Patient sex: M
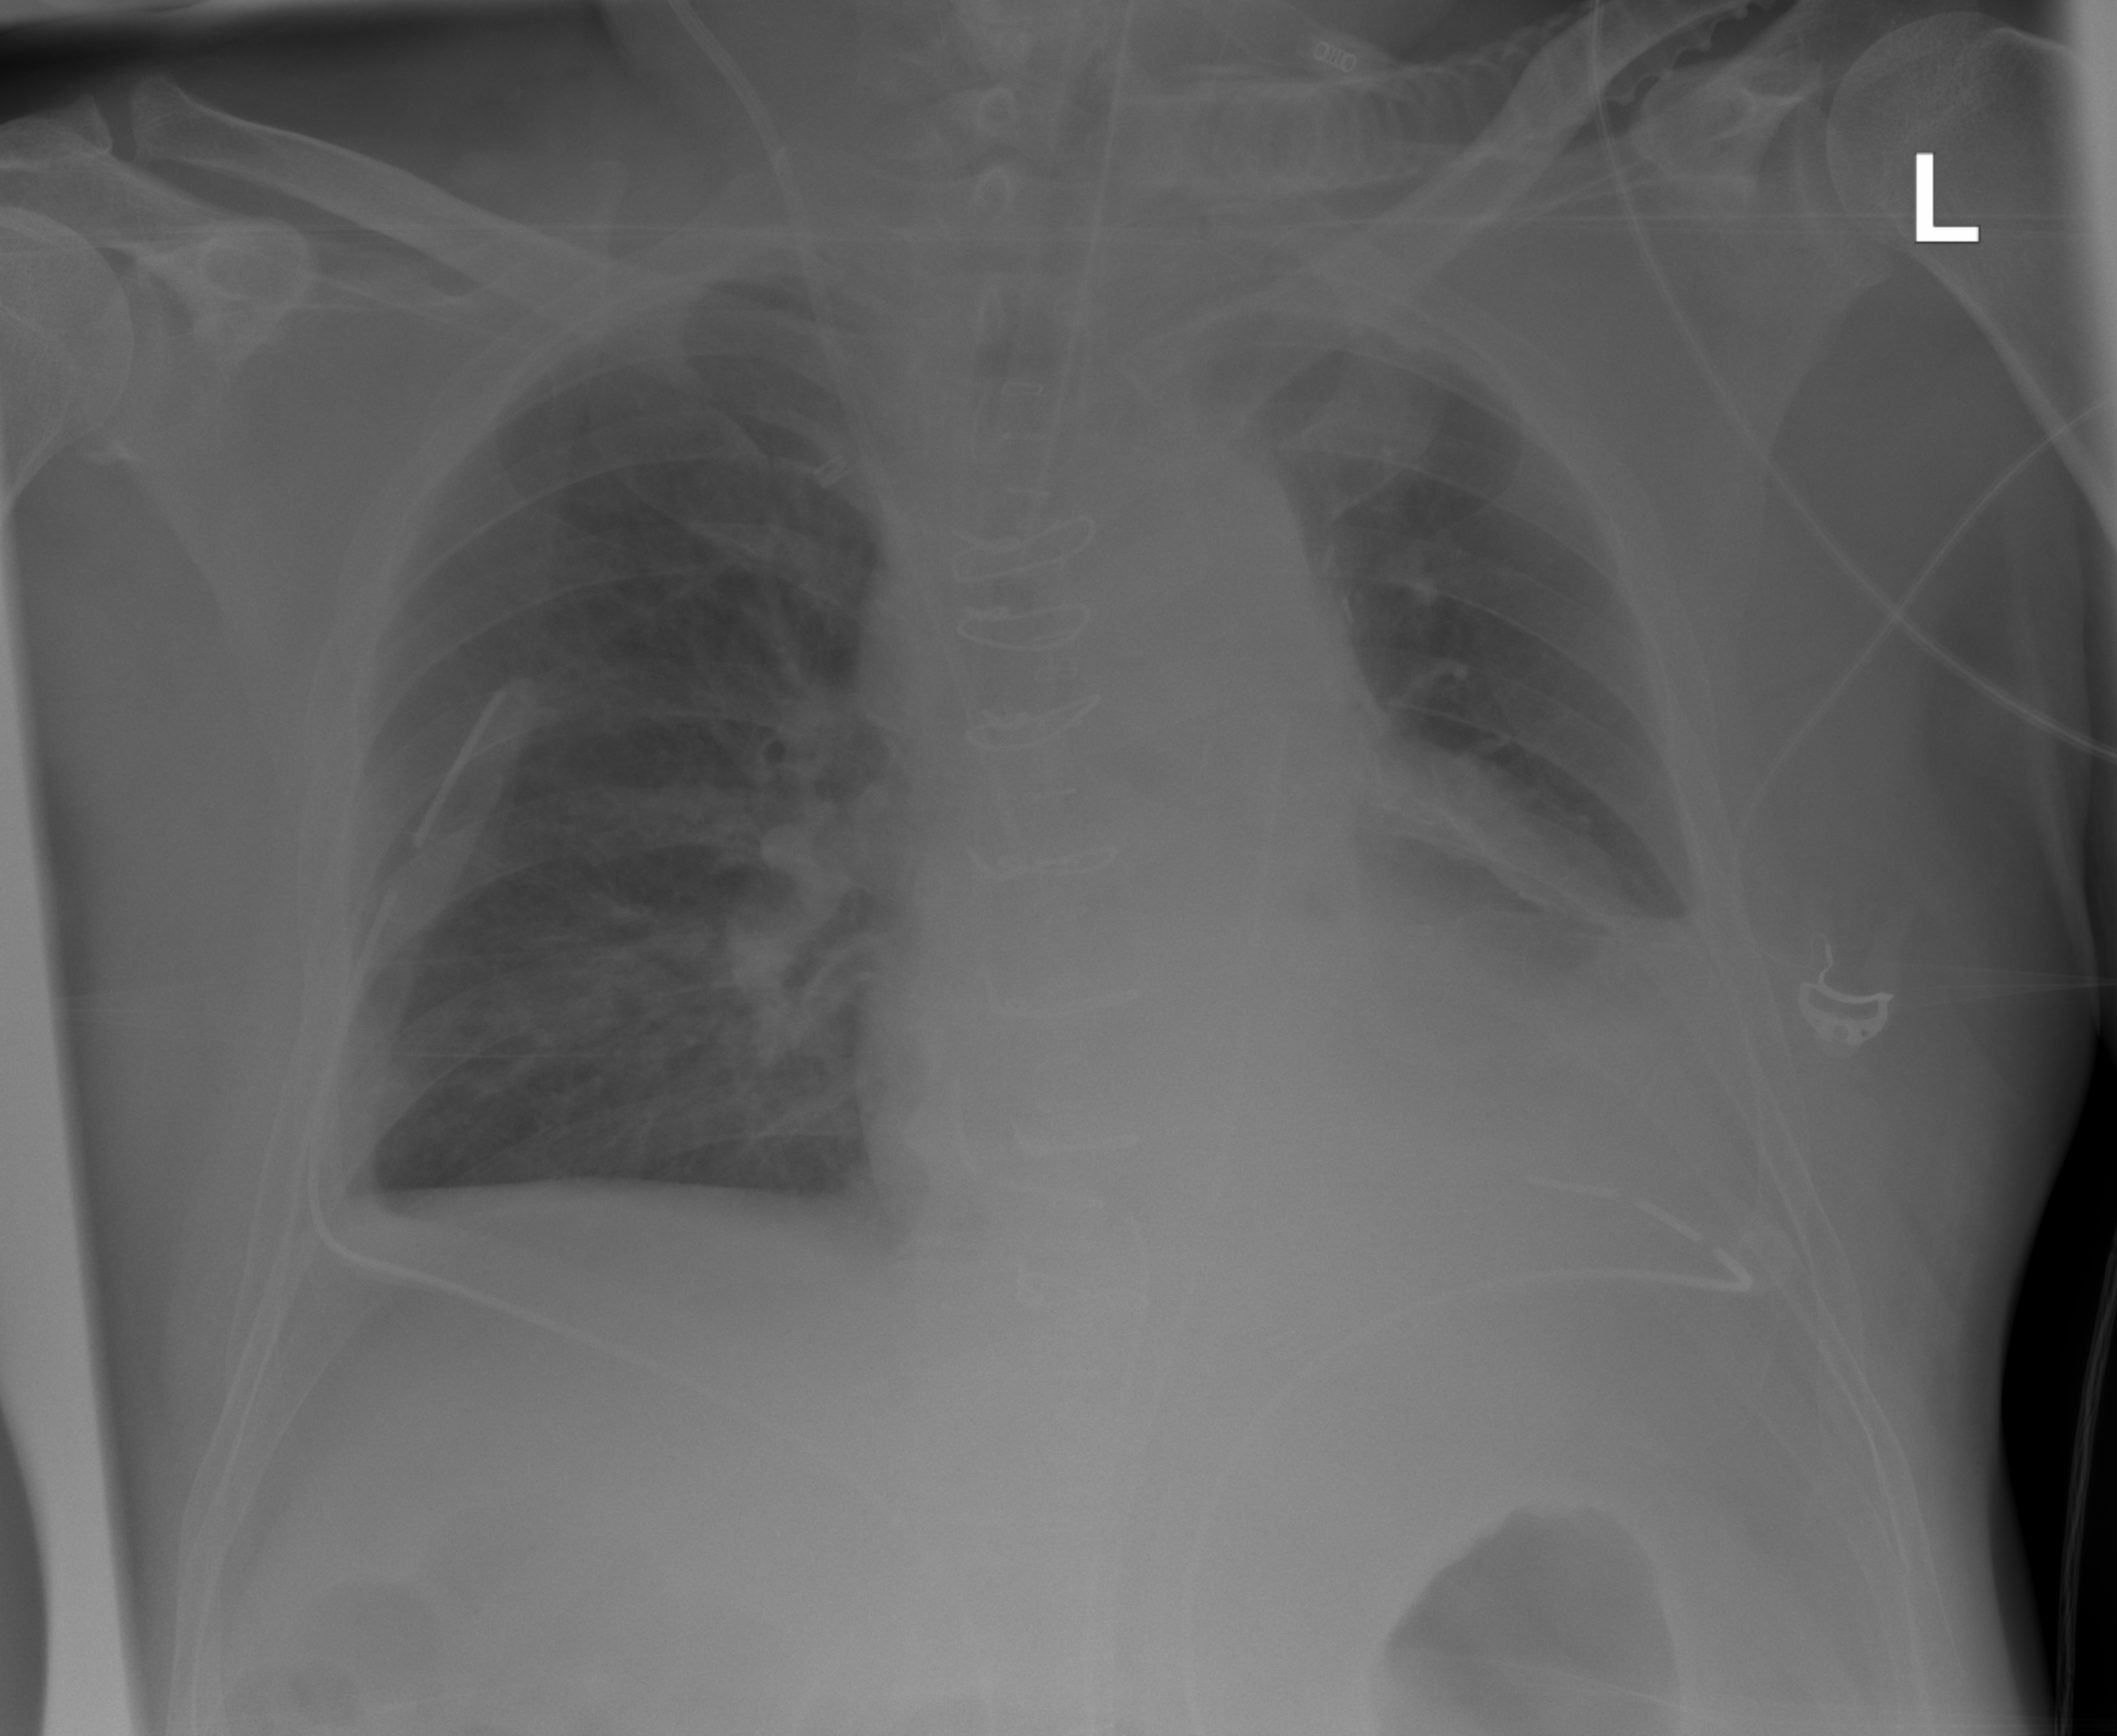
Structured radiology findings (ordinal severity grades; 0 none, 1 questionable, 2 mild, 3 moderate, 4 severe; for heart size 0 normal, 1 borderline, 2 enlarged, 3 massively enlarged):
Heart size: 2
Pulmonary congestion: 0
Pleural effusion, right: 2
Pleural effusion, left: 2
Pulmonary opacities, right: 0
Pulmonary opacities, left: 0
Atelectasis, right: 2
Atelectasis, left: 2